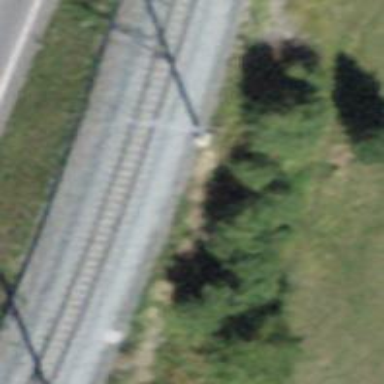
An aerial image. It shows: Narrow-gauge railway with electrified contact line.